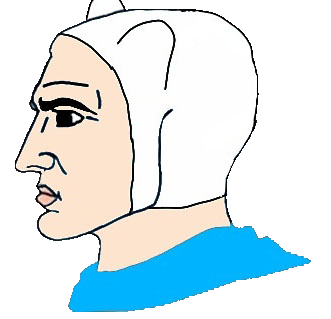
Label: 4_Yes_Chad